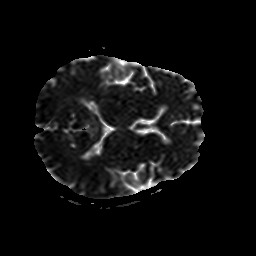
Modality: ADC
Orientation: axial
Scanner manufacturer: philips
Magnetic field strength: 1.5 T
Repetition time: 2.865 s
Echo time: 0.06241 s